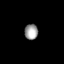
Tissue: lung
Cell type: Fibroblasts
Senescence score: 0.5512
Nuclear area (px): 203
Mean DAPI intensity: 157.64